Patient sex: M
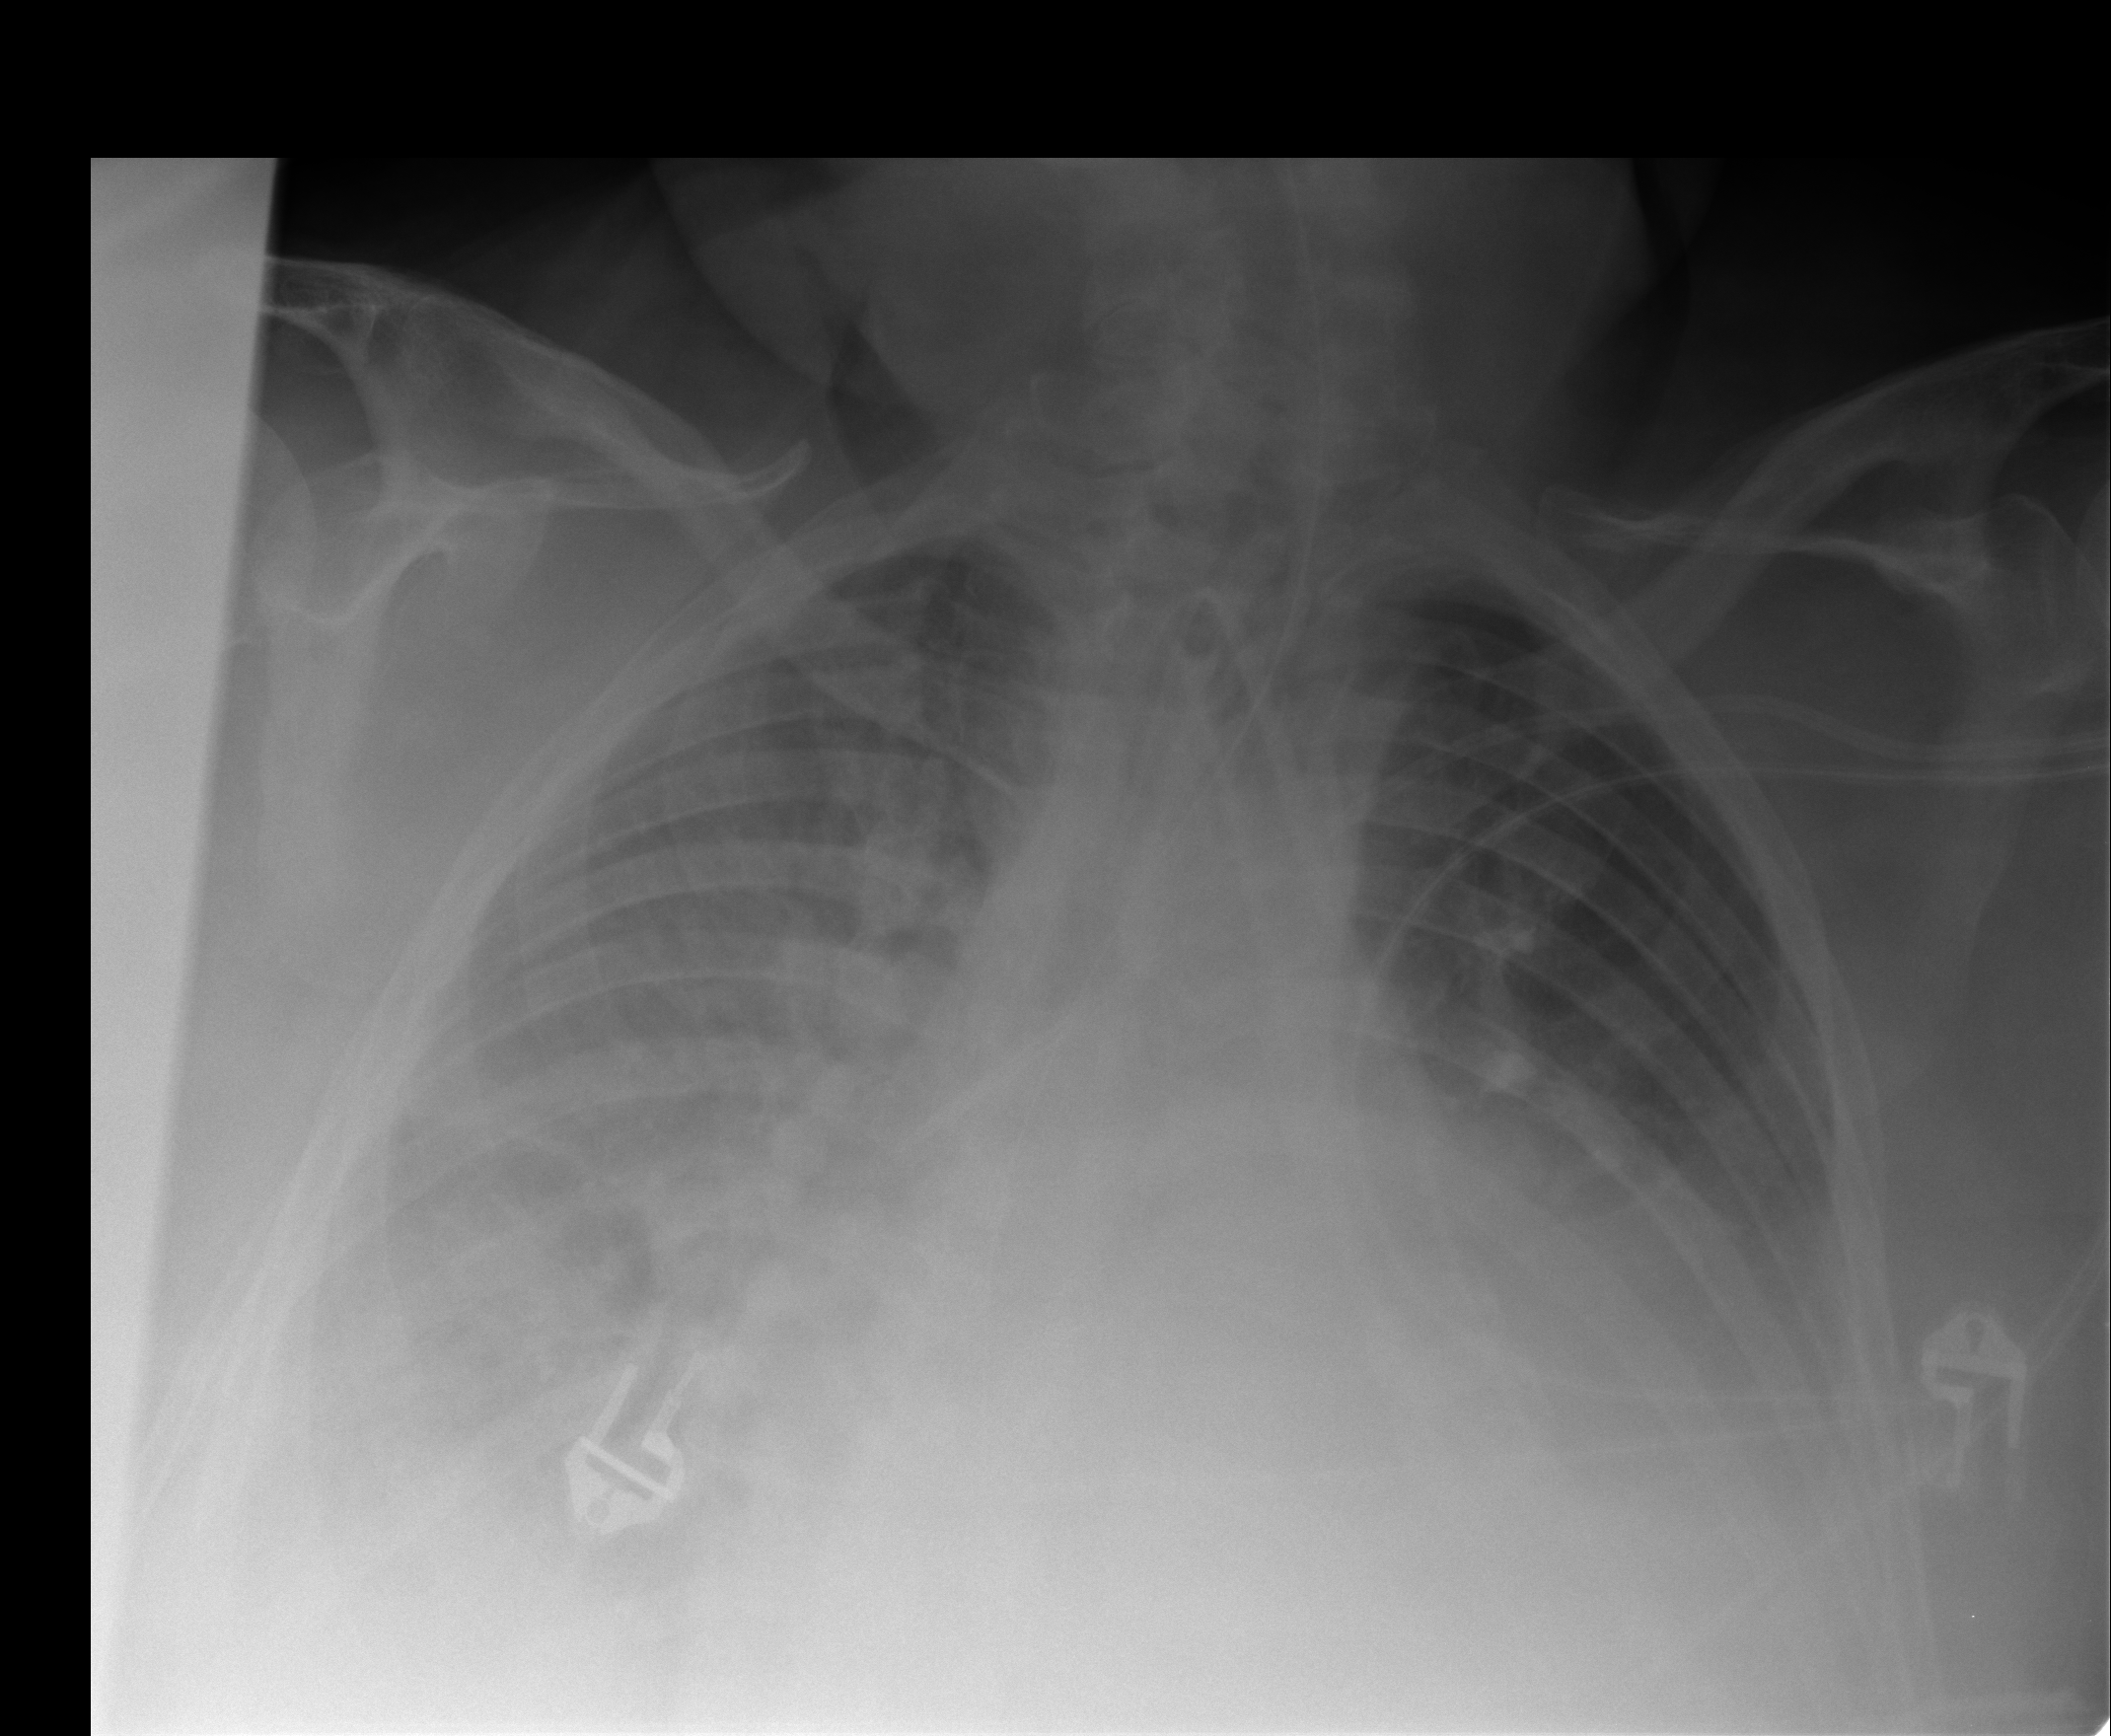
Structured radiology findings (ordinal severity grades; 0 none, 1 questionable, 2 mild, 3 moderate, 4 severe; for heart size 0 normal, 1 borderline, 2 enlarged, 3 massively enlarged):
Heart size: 3
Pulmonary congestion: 3
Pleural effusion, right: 3
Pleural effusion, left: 3
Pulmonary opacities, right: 2
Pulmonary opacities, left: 0
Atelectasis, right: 3
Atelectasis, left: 2